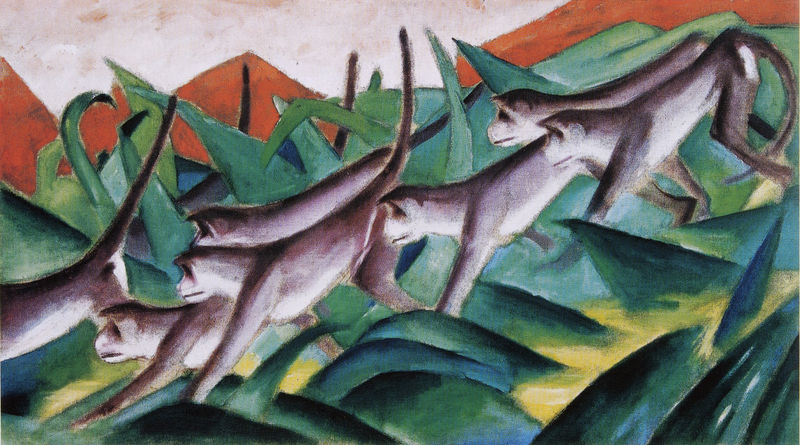
Titel: Affenfries
Künstler: Franz Marc
Standort: Hamburg
Institution: Kunsthalle
Schlagwörter: baum, berg, blau, blätter, dunkel, gemälde, gruppe, himmel, meer, weiß, bäume, gelb, grün, impressionismus, kirchner, komposition, kubismus, landschaft, ocker, bewegung, braun, bunt, geschwungen, grau, hell, hintergrund, köpfe, orange, profil, rücken, schwarz, türkis, blick, rot, tier, tiere, weg, wiese, beige, expressionismus, malerei, profile, arme, augen, bild, öl, horizont, hügel, kühe, natur, strauch, busch, büsche, gehen, pfad, sträucher, familie, spitzen, blatt, pflanzen, ohren, rosa, wald, reiter, affe, beine, schwanz, wellen, umrisse, moderne, rudel, laufen, abstrakt, berge, farben, gipfel, farbe, formen, lila, violett, herde, kuh, linien, füsse, wogen, spitz, ernst, pfoten, oben, unten, rit, katze, berlin, eckig, münchen, links, expressionistisch, linie, form, rennen, mäuler, reihe, macke, franz, halbkreis, halbrund, fries, kontraste, diagonal, zacken, dynamisch, richtung, urwald, diagonale, diagonalen, schräge, sieben, schwänze, gelv, sechs, dreiecke, abwärts, gestreckt, stumpf, klettern, blauer reiter, klee, acht, kandinsky, chagall, wals, steigen, blauer, affen, pfalnzen, schimpanse, frabe, ziel, rhythmus, wlad, ragen, franz marc, marc, tierstudie, hochragend, der blaue reiter, affen rennen, affenbande, affenfries, bande, bäuche, diagnonale, dschungel, mandrill, schnauzen, smaragdgrün, truppe, zackig, äffchen, meerkatze, kandinski, mark, sprünge, pavian, meerkatzen, jungel, krabbeln, horde, 6, sür, nach untern, abwärtsbewegung, 'farben, stiliert, primaten, meerkatze rot, blaatt